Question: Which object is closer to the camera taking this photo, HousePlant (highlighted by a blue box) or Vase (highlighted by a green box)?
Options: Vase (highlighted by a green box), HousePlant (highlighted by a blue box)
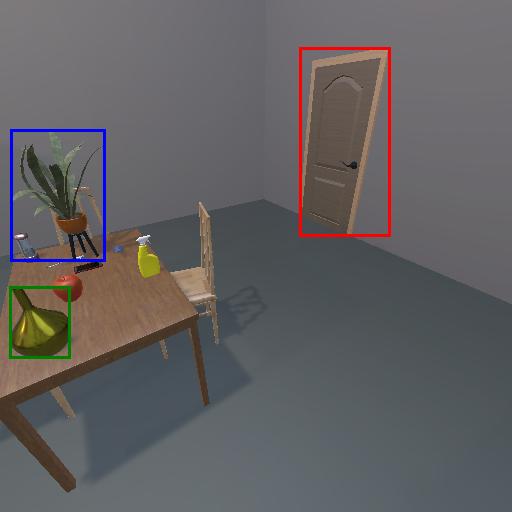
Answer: Vase (highlighted by a green box)